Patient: sex M, age 51
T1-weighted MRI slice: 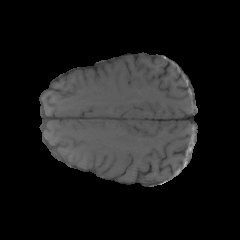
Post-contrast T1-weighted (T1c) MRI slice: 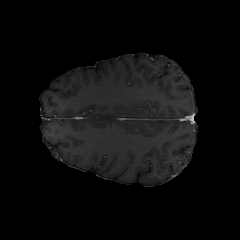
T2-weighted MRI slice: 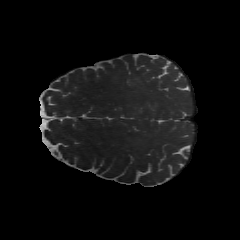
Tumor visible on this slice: yes
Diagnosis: Glioblastoma, IDH-wildtype
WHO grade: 4